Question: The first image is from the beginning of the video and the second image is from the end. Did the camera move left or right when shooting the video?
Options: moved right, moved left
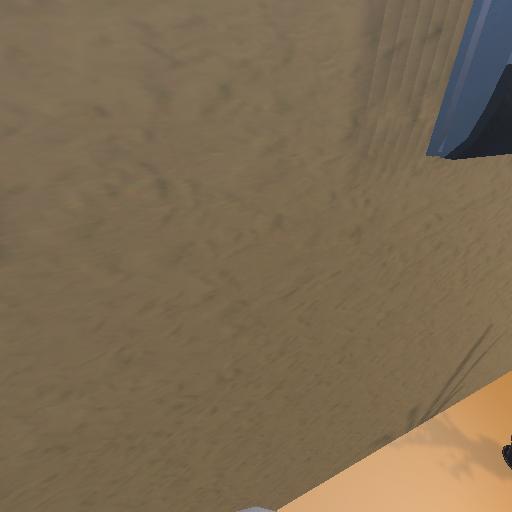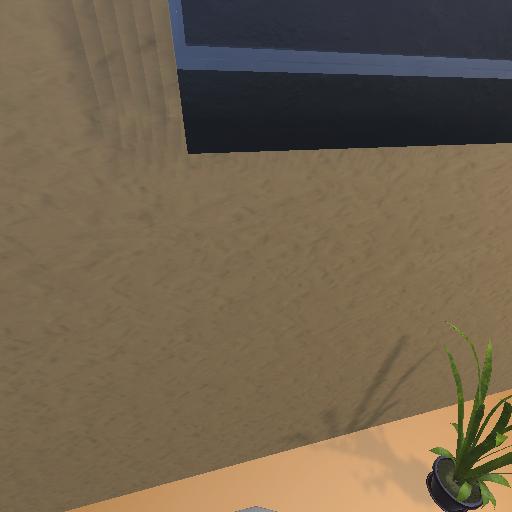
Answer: moved right